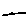
Label: line